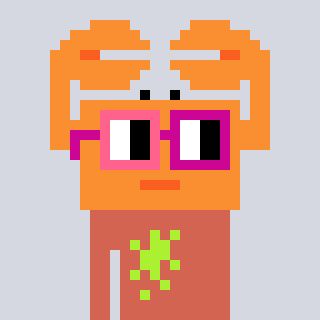
a pixel art character with square pink and red glasses, a crab-shaped head and a peachy-colored body on a cool background